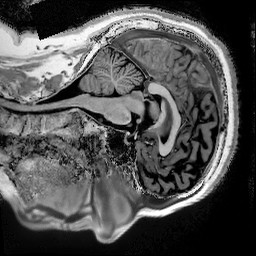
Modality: T1w
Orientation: sagittal
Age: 60
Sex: male
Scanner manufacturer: siemens
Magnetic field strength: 3 T
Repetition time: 5 s
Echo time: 0.00298 s